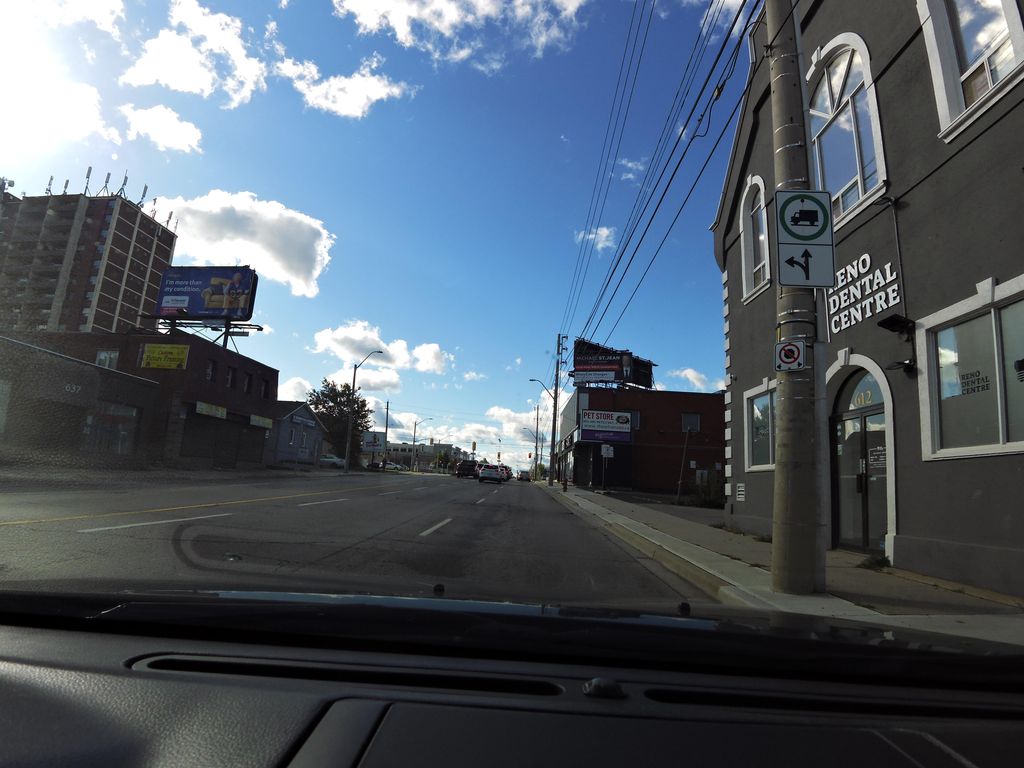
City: hamilton